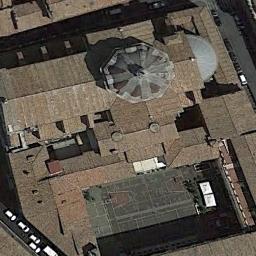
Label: church